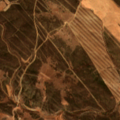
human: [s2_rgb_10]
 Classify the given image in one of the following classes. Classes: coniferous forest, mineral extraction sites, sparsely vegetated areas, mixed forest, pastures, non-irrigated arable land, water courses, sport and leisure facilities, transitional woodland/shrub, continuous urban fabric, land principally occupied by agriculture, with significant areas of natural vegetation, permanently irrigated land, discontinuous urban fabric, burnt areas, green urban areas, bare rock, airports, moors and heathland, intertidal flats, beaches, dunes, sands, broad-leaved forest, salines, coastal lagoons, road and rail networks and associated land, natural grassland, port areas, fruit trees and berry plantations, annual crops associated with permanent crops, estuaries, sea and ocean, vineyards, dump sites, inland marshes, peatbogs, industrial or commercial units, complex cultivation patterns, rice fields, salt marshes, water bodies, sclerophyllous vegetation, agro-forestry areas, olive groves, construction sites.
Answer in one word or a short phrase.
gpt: non-irrigated arable land, land principally occupied by agriculture, with significant areas of natural vegetation, sclerophyllous vegetation, transitional woodland/shrub